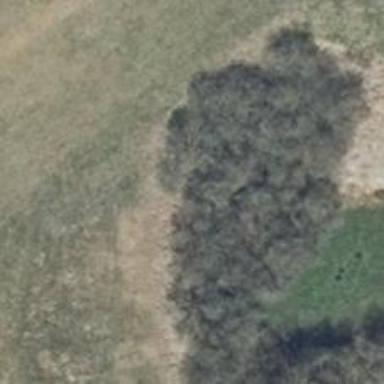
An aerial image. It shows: Row of deciduous broadleaved trees.